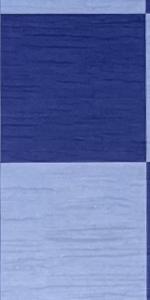
Label: Empty